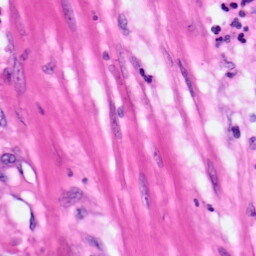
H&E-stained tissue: Pancreatic